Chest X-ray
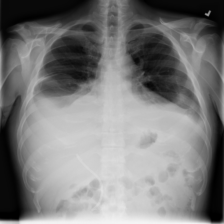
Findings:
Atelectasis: negative
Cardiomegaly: negative
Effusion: negative
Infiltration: negative
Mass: negative
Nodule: negative
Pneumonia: negative
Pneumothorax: negative
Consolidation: negative
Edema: negative
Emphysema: negative
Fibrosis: negative
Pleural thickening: negative
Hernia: negative